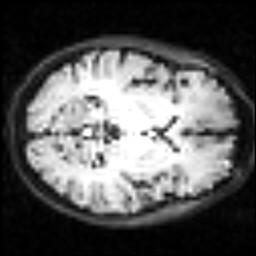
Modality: inplaneT2
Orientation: axial